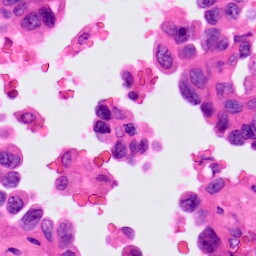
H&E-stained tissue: Lung